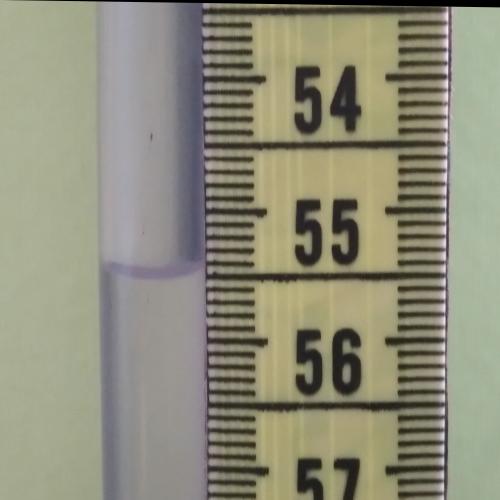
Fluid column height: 55.5 cm